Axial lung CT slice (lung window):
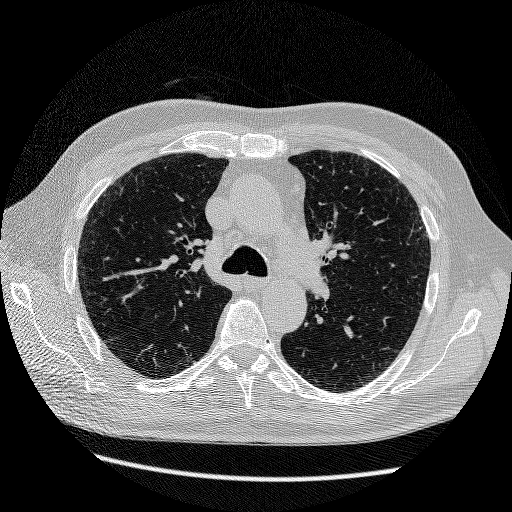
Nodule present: no